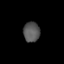
Tissue: lung
Cell type: Endothelial cells
Senescence score: 0.5729
Nuclear area (px): 323
Mean DAPI intensity: 86.526